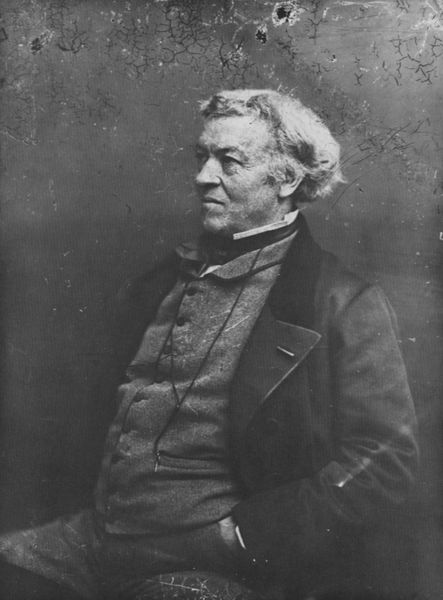
Titel: Jean-Baptiste Camille Corot (1796-1875)
Künstler: Gaspard-Félix Tournachon
Schlagwörter: hand, mann, weiß, sitzen, grau, haar, mund, nase, ohr, profil, schwarz, blick, alt, anzug, blond, hemd, hose, jacke, wand, augen, kragen, lang, hände, portrait, porträt, haare, mantel, schnur, sitzend, seitlich, hart, kette, risse, frack, sitzt, uhr, knöpfe, fliege, revers, sakko, jacket, weste, lächelnd, foto, fotografie, photographie, links, schwarz weiss, brille, stehkragen, tasche, löcher, uhrkette, weß, halbprofil, portät, dreiviertelporträt, hosentasche, binder, taschenuhr, fotographie, monokel, photografie, bartlos, daguerreotypie, portrat, mann foto, cket, hand in tasche, bandl, schwarz we, dreiviertelportait, aschwarzweiß